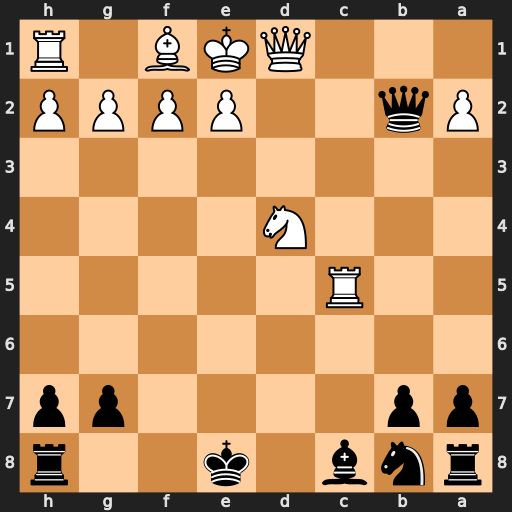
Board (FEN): rnb1k2r/pp4pp/8/2R5/3N4/8/Pq2PPPP/3QKB1R
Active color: b
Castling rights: Kkq
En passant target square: -
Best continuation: Qb4+ Qd2 Qxc5